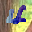
Label: 4